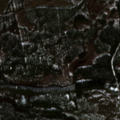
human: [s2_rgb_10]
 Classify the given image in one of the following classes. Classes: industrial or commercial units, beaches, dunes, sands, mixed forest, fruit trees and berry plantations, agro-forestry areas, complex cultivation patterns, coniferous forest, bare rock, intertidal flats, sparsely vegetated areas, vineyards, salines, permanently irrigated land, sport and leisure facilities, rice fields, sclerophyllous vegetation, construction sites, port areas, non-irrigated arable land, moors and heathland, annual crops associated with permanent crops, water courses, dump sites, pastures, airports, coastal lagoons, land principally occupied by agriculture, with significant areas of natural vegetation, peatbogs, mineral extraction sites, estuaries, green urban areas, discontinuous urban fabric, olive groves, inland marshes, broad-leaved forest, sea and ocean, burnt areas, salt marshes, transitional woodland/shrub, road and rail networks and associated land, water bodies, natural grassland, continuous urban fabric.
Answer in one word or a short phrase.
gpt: coniferous forest, mixed forest, transitional woodland/shrub